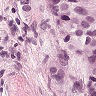
Metastatic tissue present: yes